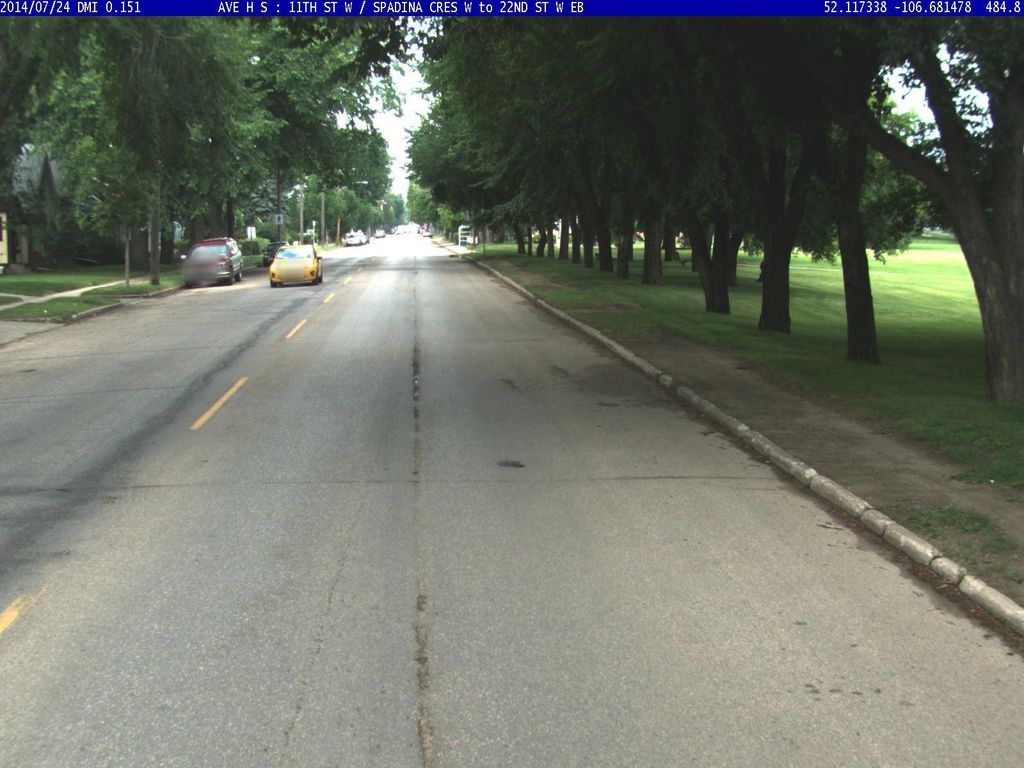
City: saskatoon